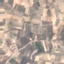
Label: PermanentCrop